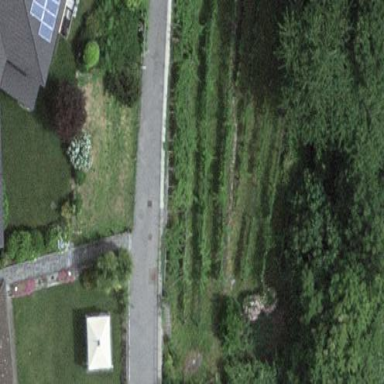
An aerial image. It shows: Vineyard where grapes are grown.